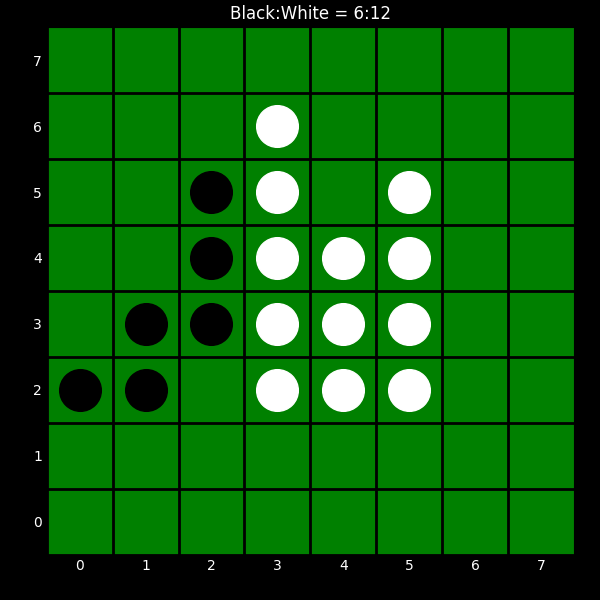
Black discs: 6
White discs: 12